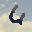
Label: 4